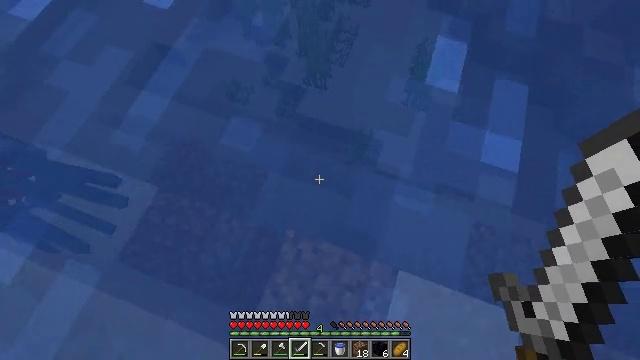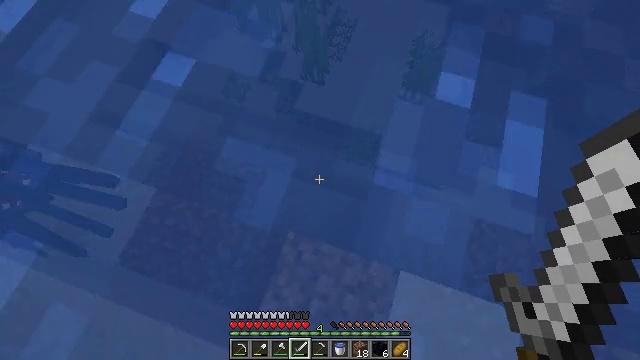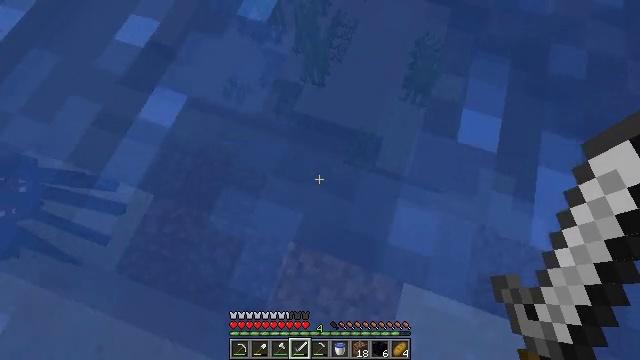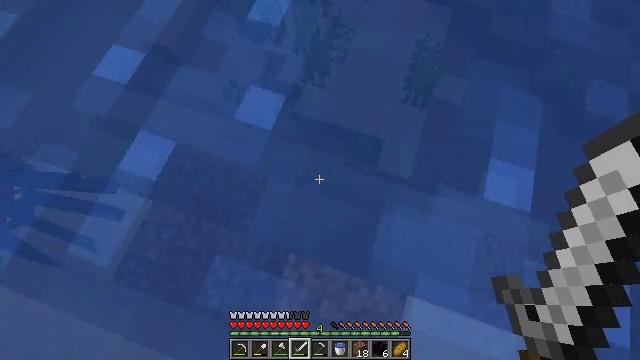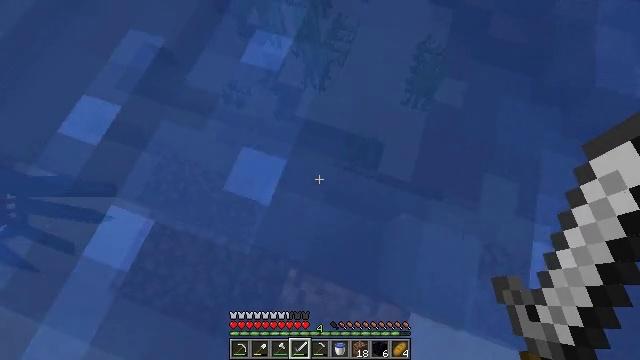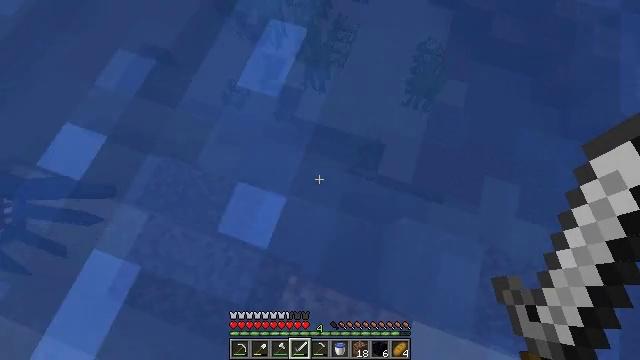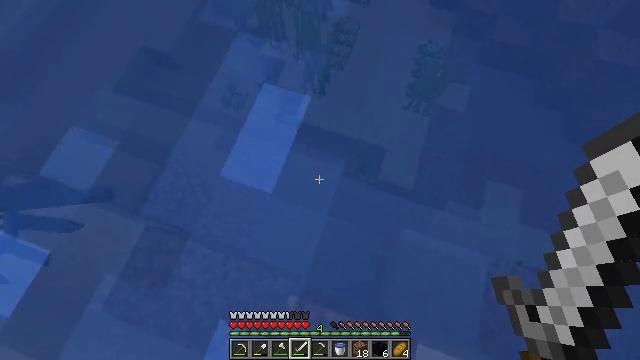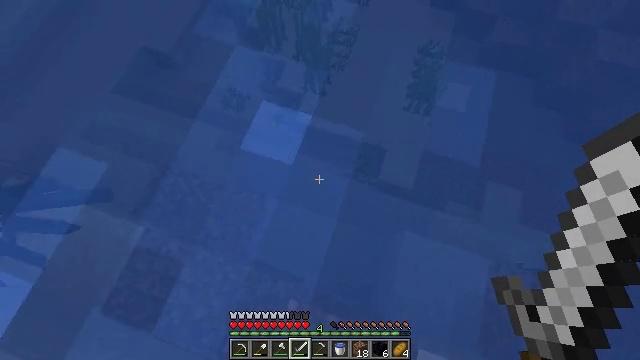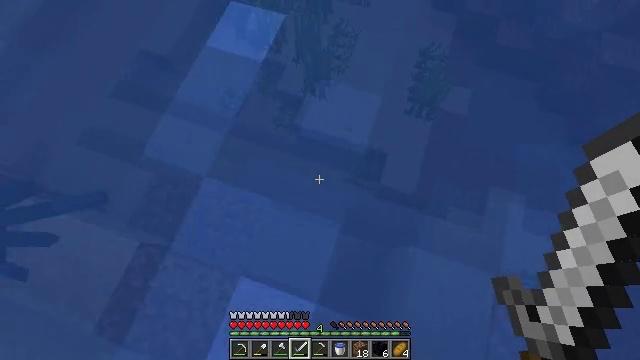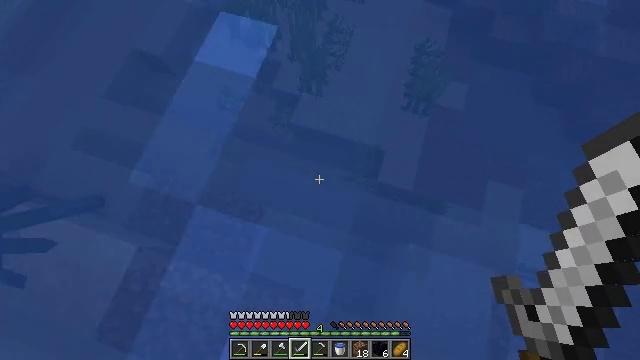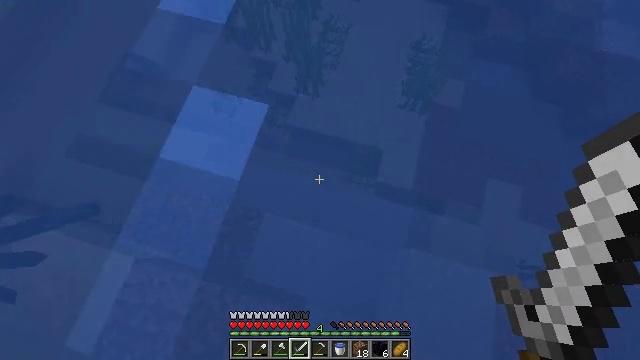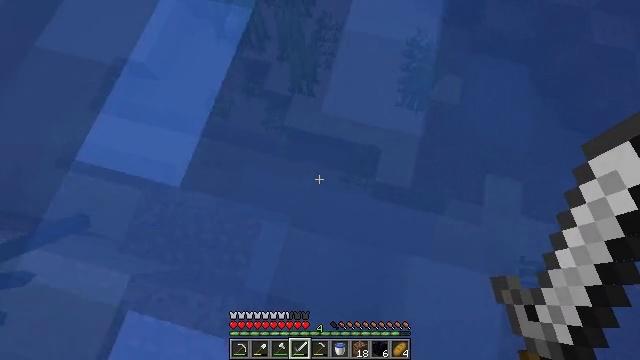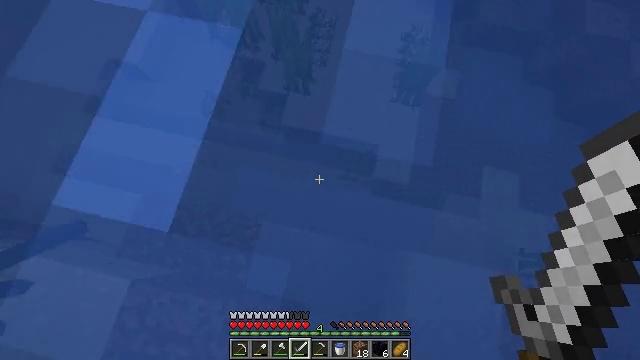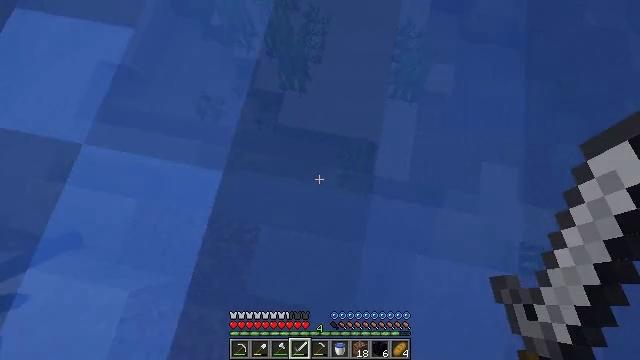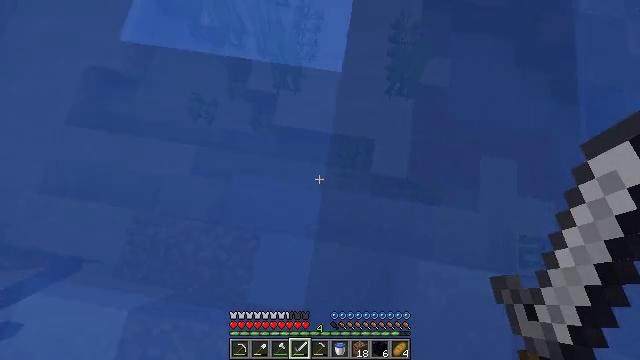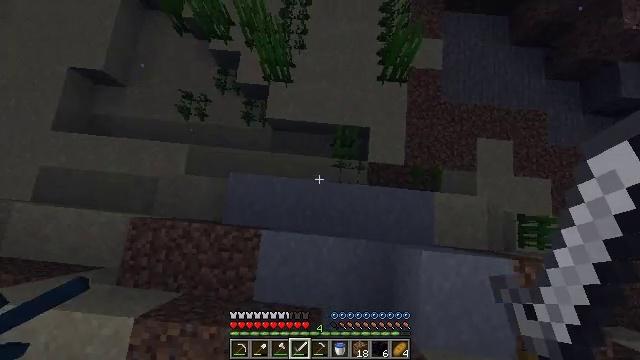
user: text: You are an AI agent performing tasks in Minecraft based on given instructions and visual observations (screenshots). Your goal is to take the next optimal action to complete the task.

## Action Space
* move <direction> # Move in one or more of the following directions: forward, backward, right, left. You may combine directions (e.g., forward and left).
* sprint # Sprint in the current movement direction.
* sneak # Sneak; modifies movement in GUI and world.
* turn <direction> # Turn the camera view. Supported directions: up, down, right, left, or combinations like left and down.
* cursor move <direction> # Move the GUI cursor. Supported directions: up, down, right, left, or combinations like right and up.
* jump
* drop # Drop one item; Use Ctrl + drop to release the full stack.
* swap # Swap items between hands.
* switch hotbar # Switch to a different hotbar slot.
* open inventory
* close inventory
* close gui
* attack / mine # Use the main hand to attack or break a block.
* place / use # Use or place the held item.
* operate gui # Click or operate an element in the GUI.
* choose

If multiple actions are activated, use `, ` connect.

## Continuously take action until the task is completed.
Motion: motion action
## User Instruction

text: Gather tall seagrass in the ocean.
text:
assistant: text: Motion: move forward, turn down
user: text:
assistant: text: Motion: move forward
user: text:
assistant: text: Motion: move forward
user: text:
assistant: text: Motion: move forward
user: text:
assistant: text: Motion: move forward
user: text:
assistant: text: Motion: move forward
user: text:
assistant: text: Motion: move forward
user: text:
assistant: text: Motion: move forward
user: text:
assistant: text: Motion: move forward, turn right
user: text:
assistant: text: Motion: move forward, turn right
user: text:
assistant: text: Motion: move forward, turn right
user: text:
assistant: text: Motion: move forward, turn right
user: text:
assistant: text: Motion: move forward, turn right
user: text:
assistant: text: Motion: move forward, turn right and down
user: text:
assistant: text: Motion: move forward, turn right and down
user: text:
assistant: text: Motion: move forward, turn right and down
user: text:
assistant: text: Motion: move forward, turn right and down
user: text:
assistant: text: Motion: move forward, turn right and down
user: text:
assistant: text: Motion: move forward, turn right and down
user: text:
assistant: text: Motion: move forward
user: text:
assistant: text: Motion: move forward
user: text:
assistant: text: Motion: move forward
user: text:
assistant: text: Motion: move forward
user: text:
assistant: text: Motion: move forward, turn right and up
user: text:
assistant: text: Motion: move forward, turn right and up
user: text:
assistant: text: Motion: move forward, turn right and up
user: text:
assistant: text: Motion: move forward, turn right and up
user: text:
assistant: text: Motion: move forward, turn right and up
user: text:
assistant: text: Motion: move forward, turn right and up
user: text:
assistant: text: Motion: move forward, turn right and up